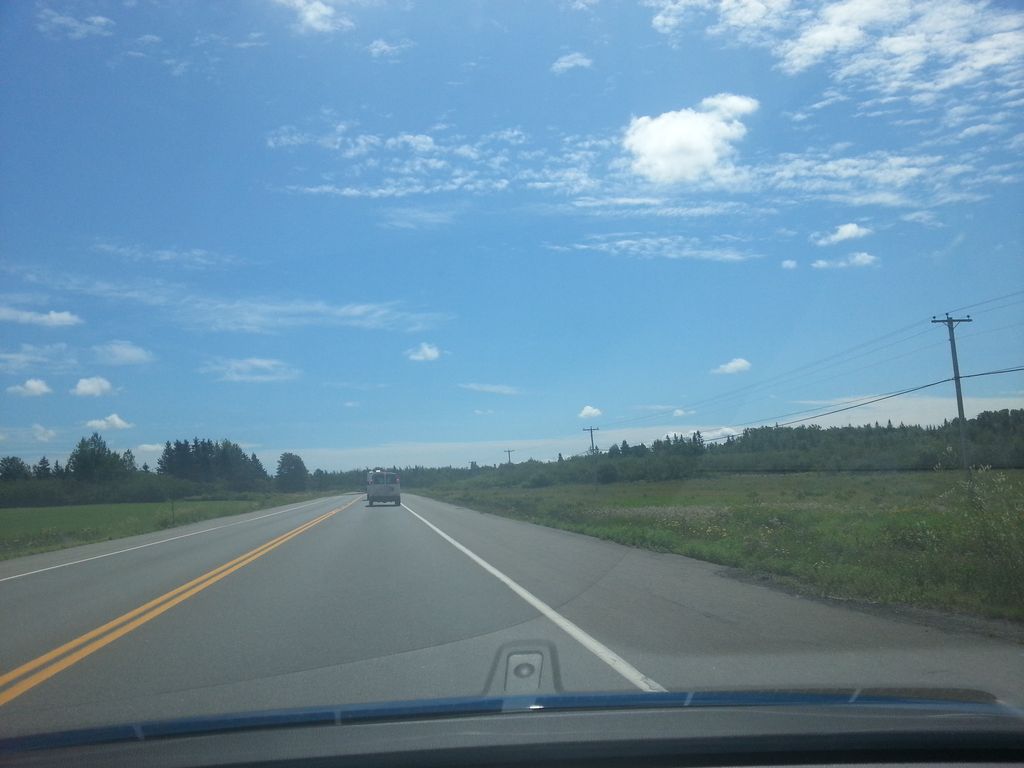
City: charlottetown